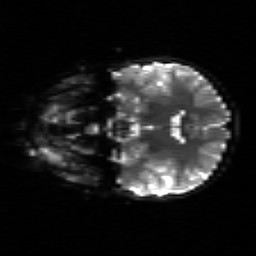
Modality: sbref
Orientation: coronal
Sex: female
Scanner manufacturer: siemens
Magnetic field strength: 3 T
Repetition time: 5 s
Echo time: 0.071 s